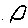
Label: circle